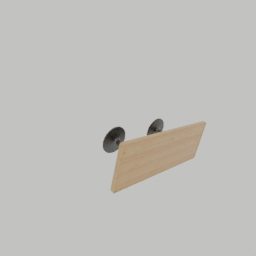
Label: furniture